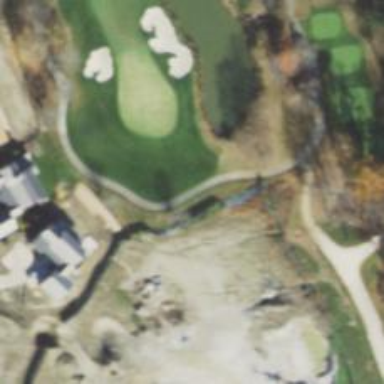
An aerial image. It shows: Pathway for golfing.